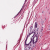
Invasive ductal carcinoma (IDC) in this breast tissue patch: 0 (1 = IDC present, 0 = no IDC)